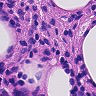
Metastatic tissue present: no